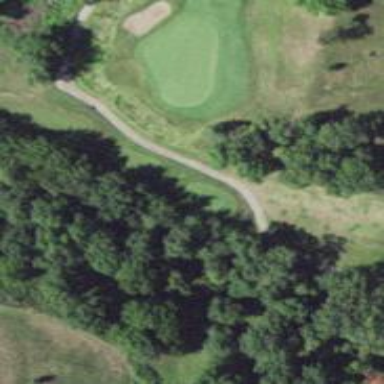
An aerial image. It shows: Service road designated as golf cart path.